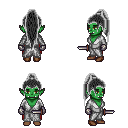
a pixel art fantasy rpg character, female body template, orc, green skin, white robe, red pants, gray extra-long topknot hairstyle, metal gloves, brown shoes, dagger, four views (front, back, left, right), 2x2 character sprite sheet, small pixel art, hard edges, no anti-aliasing